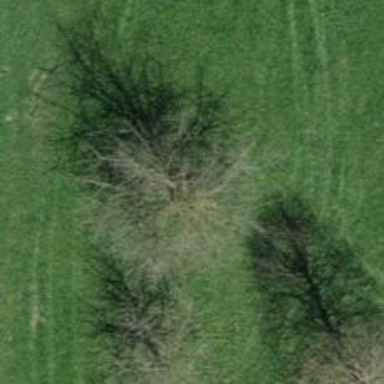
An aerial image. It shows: Deciduous broadleaved tree.